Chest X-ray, PA view. Patient: 49 years old, sex F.
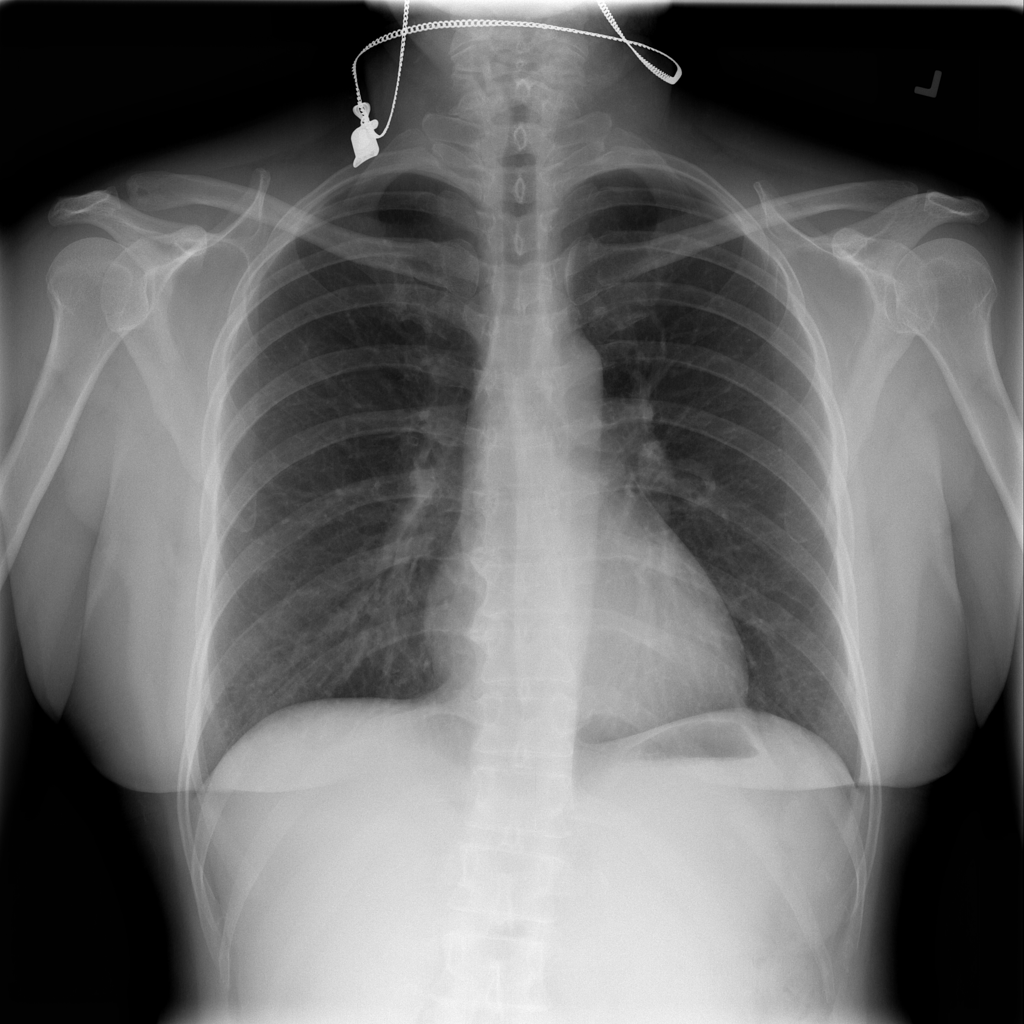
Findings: Infiltration